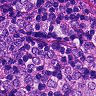
Metastatic tissue present: yes